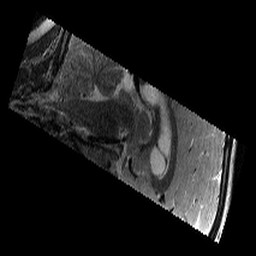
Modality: T2w
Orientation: sagittal
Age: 9
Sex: male
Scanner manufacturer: siemens
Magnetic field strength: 3 T
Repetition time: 9.23 s
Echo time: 0.067 s